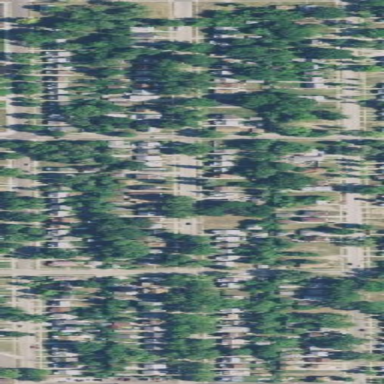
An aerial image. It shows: Residential area consisting of single-family homes.